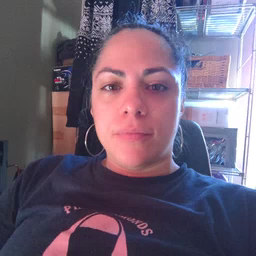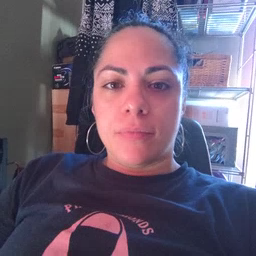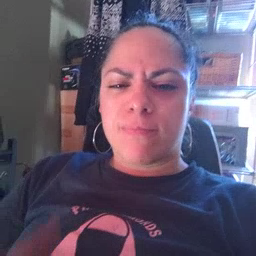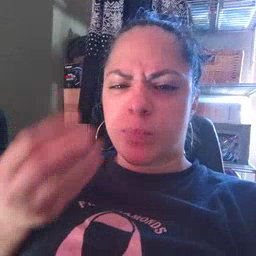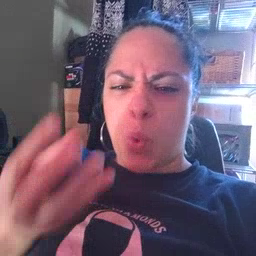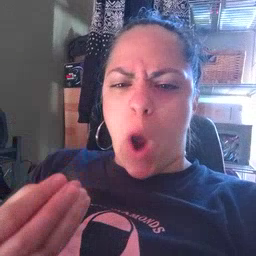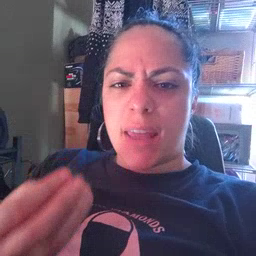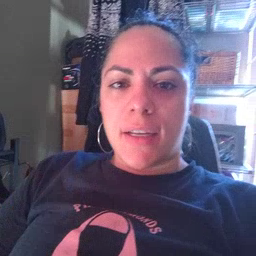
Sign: wet